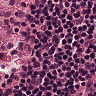
Metastatic tissue present: no